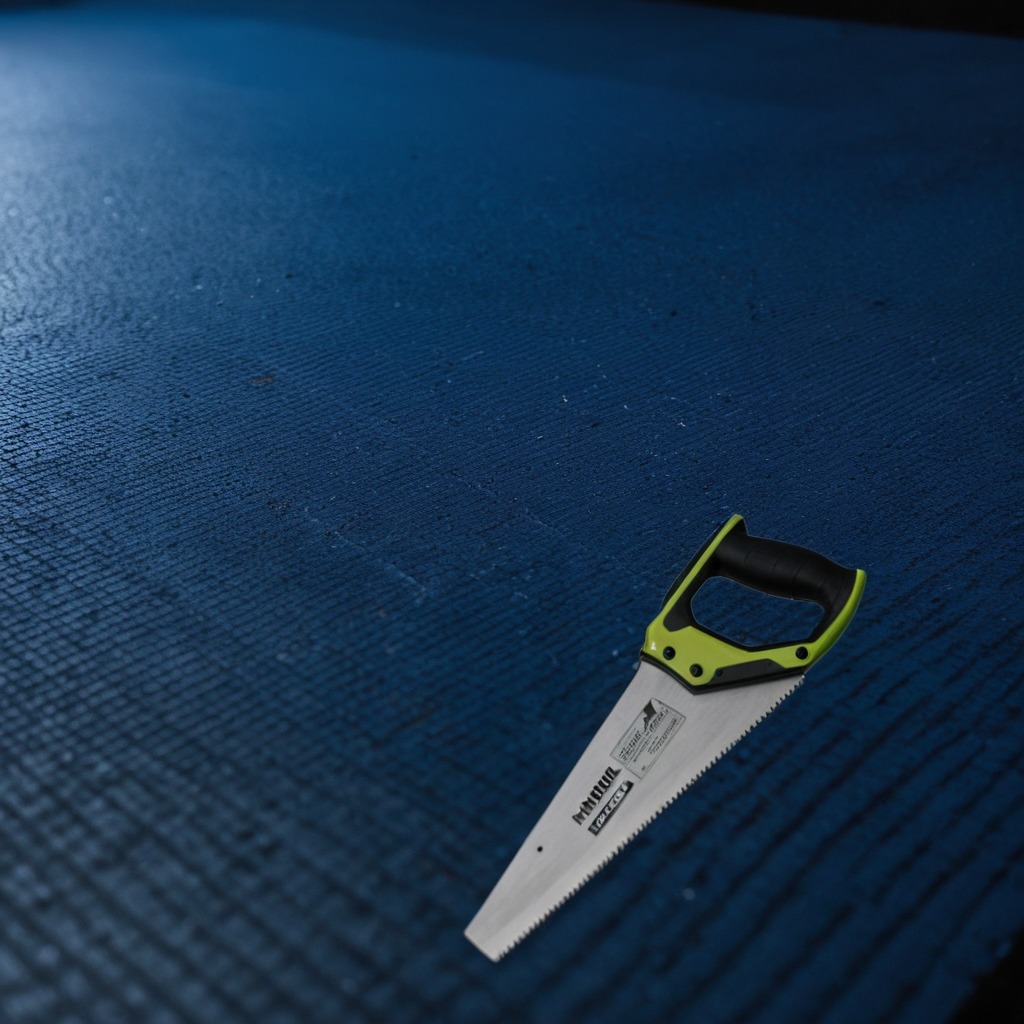
A metal saw lies on the granite tabletop in the workshop at night.